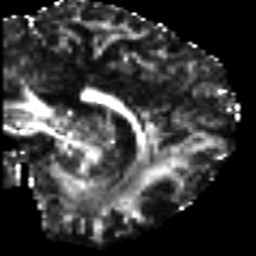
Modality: FA
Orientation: sagittal
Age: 44
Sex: female
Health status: ill
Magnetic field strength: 3 T
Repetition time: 8.4 s
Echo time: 0.0926 s